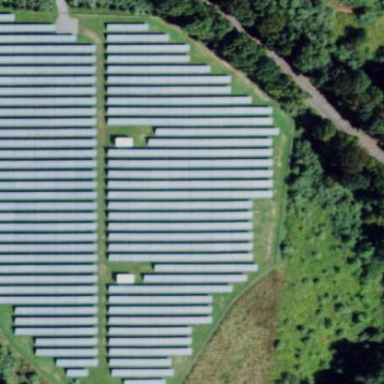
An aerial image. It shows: Solar power plant using photovoltaic technology to generate electricity.